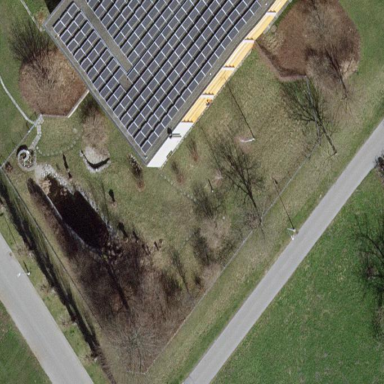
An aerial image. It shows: Nature reserve surrounded by fence.